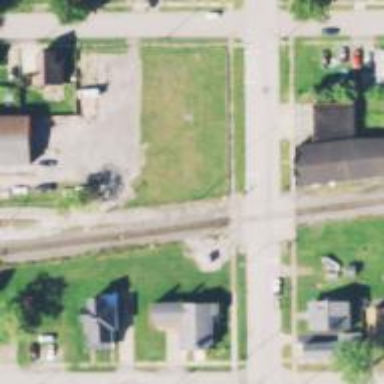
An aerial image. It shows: Crossing for the railway.